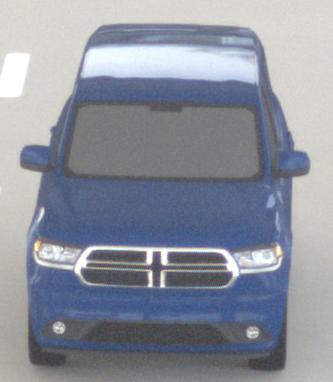
Make: Dodge
Model: Durango
Detailed model: Gen. 3
Model produced from: 2010
Doors: 5
Color: blue
Road condition: dry road
Daytime: morning or afternoon
Contrast: low contrast